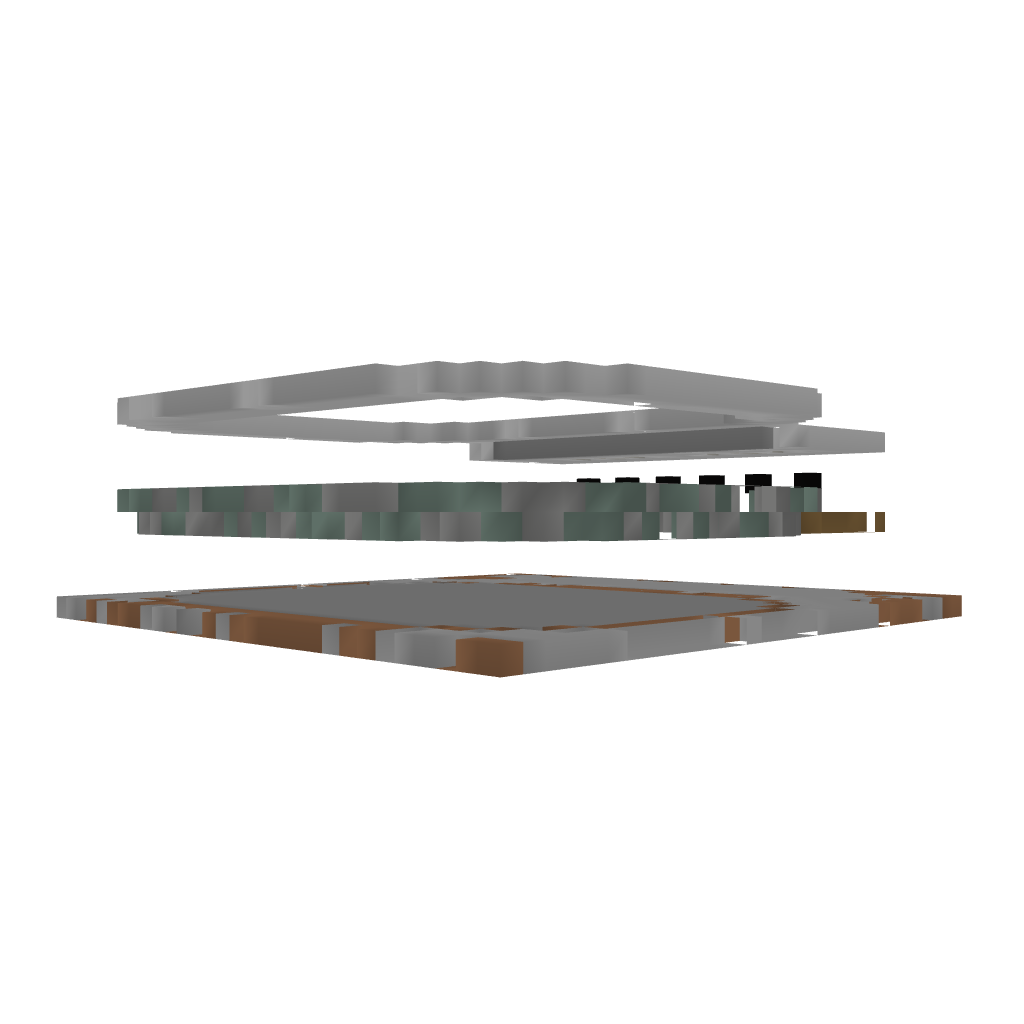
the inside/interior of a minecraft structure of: Plain Arena